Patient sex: M
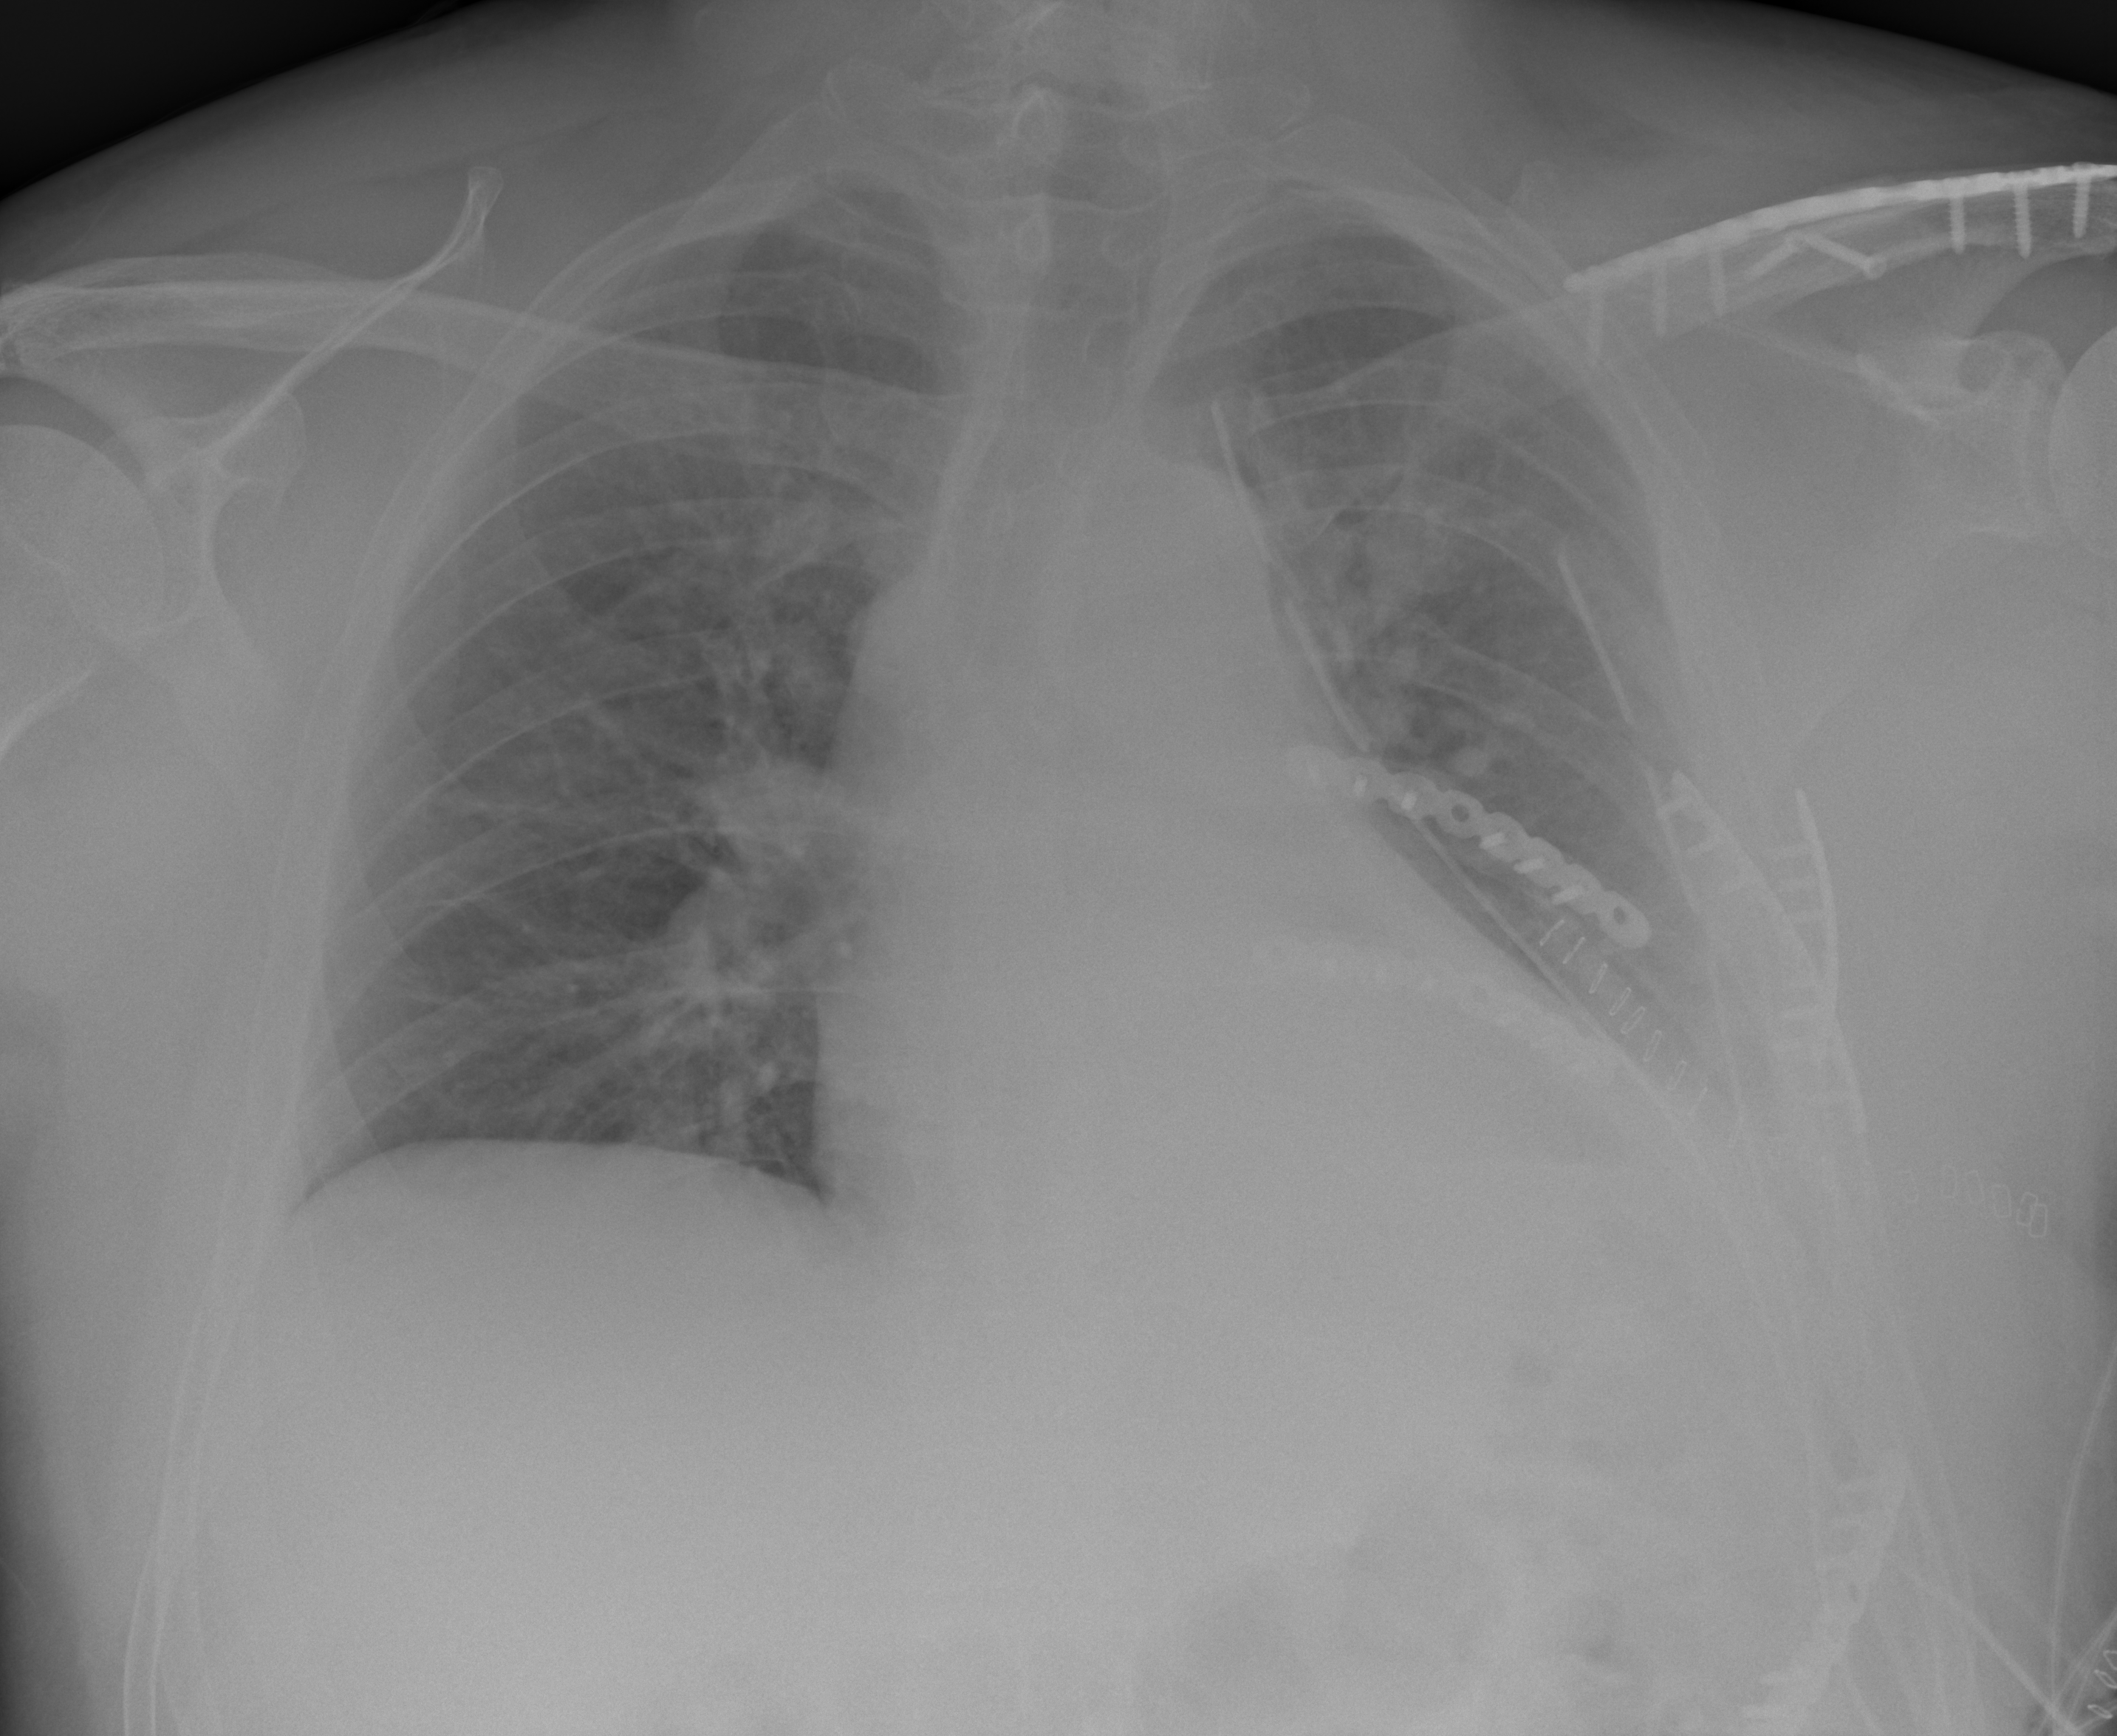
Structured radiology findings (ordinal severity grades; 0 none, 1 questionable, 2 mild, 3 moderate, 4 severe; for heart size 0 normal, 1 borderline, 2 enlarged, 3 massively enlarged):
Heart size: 2
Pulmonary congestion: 2
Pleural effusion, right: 2
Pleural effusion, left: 2
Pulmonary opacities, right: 0
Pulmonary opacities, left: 1
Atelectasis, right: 0
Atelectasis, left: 3